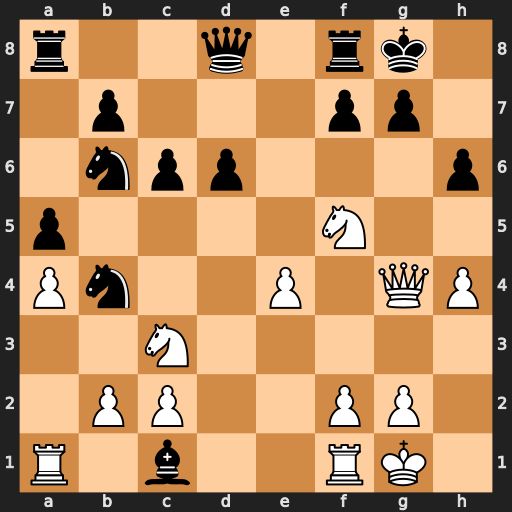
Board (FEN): r2q1rk1/1p3pp1/1npp3p/p4N2/Pn2P1QP/2N5/1PP2PP1/R1b2RK1
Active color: w
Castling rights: -
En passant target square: -
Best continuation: Qxg7#